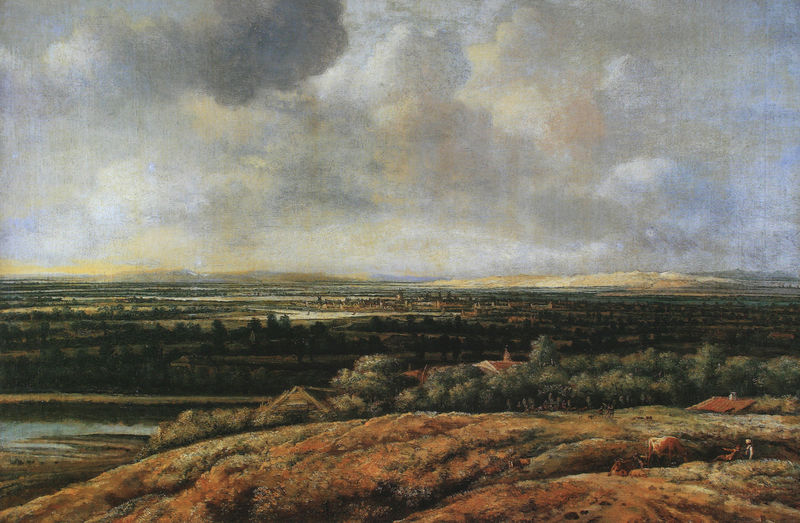
Titel: Fernsicht ins Gelderland
Künstler: Philips Koninck
Standort: Lugano
Institution: Fondazione Thyssen-Bornemisza
Schlagwörter: blue, church, men, oil, people, red, white, black, dark, figures, green, grey, painting, portrait, yellow, brown, sad, cloud, clouds, horses, life, man, sky, tree, building, field, hill, hills, house, lake, landscape, nature, orange, water, distance, horizon, houses, roof, roofs, trees, village, autumn, forest, grass, river, night, view, drawing, realism, animals, romanticism, couple, photo, cloudy, storm, scene, meadow, pasture, town, person, city, day, human, buildings, art, thunder, animal, cattle, cow, farm, farmer, horse, plains, cottage, fields, bull, chimney, dutch, soil, work, farmers, land, swamp, faded, countryside, farming, overcast, flemish, wtf, distant, morning, past, scenery, plow, plowing, smudge, veiw, oil pastel, farms, glue, guys, smoky, poeople, small town, farmland, wetland, buffilo, buffo, buffolo, yonder